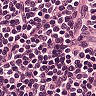
Metastatic tissue present: no